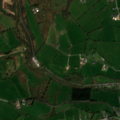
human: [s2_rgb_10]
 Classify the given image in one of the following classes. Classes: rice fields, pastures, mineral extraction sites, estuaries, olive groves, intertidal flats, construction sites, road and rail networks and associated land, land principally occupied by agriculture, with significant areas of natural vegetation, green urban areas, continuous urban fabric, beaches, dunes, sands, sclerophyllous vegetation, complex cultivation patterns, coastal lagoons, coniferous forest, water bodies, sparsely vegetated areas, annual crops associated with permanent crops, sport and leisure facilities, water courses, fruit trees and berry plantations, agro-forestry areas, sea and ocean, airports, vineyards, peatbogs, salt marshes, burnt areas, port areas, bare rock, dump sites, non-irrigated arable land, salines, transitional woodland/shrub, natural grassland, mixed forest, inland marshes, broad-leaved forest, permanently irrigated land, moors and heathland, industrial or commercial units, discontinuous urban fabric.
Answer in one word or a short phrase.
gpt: discontinuous urban fabric, pastures, land principally occupied by agriculture, with significant areas of natural vegetation